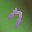
Label: 7